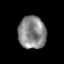
Tissue: prostate
Cell type: Epithelial cells
Senescence score: 0.3373
Nuclear area (px): 887
Mean DAPI intensity: 135.591